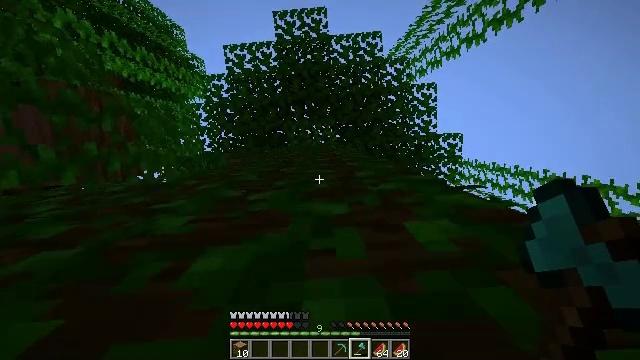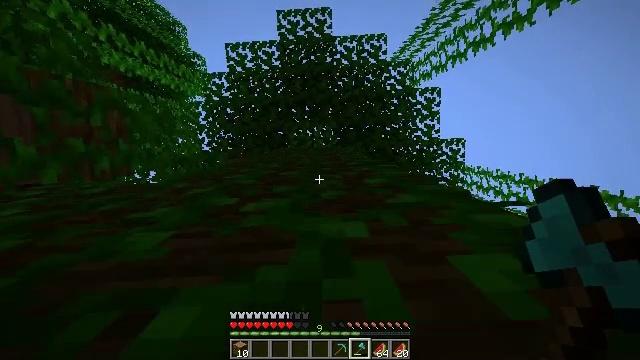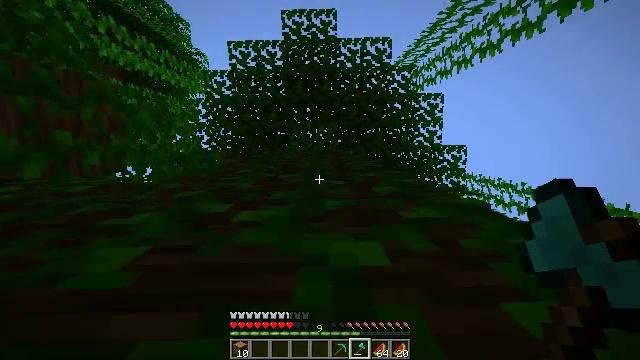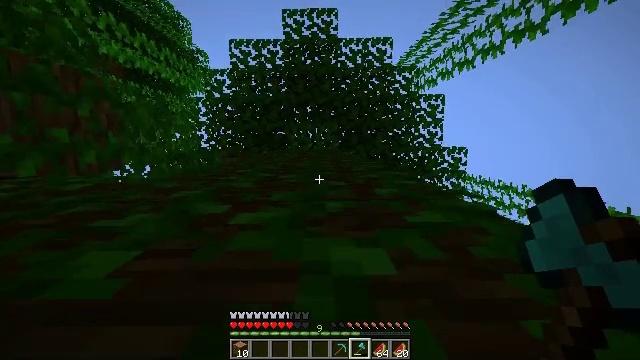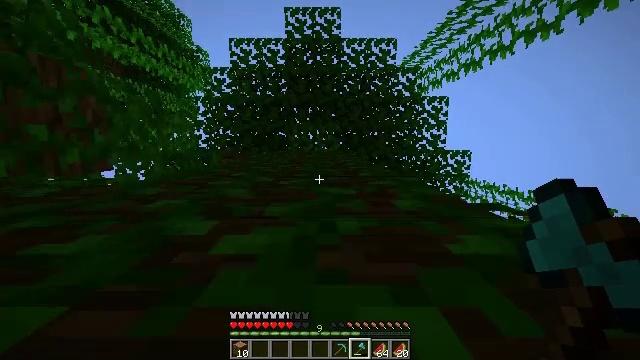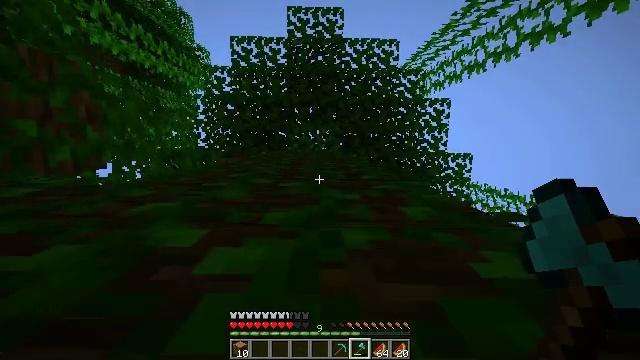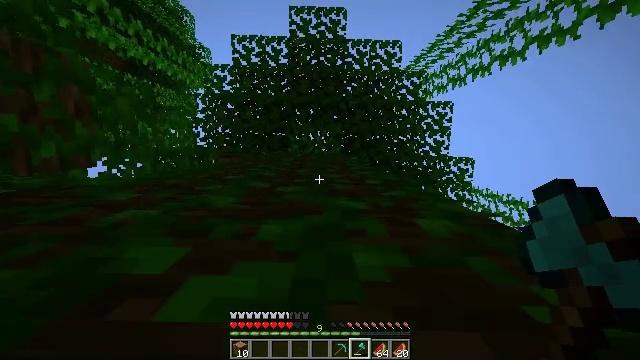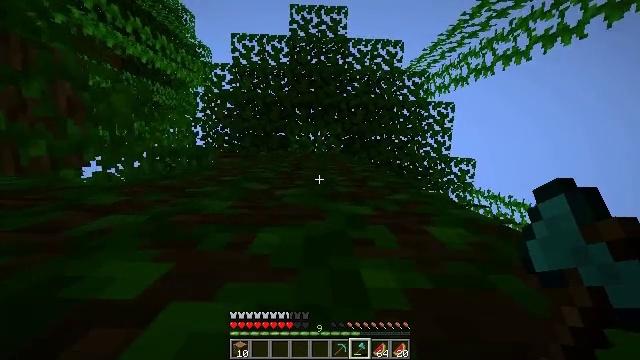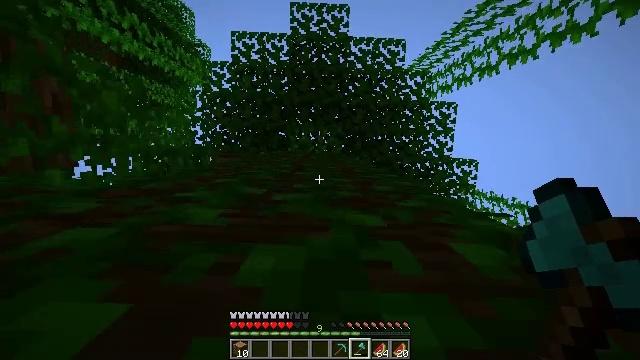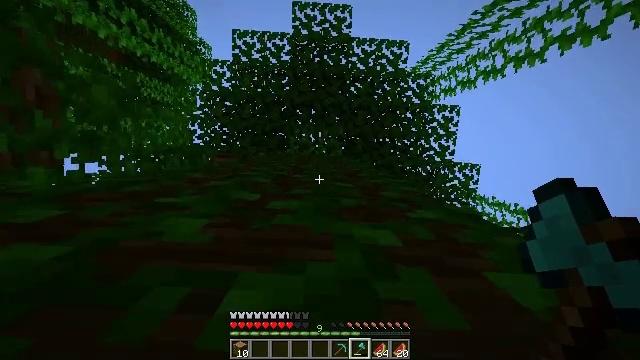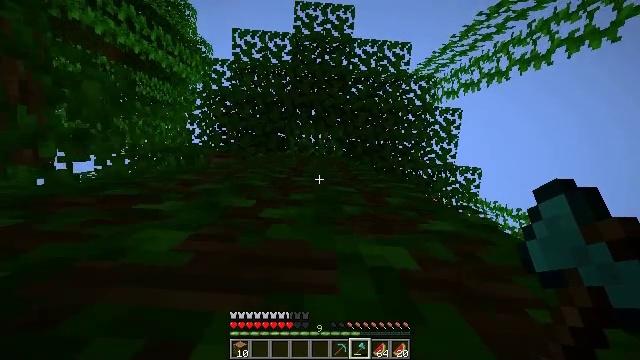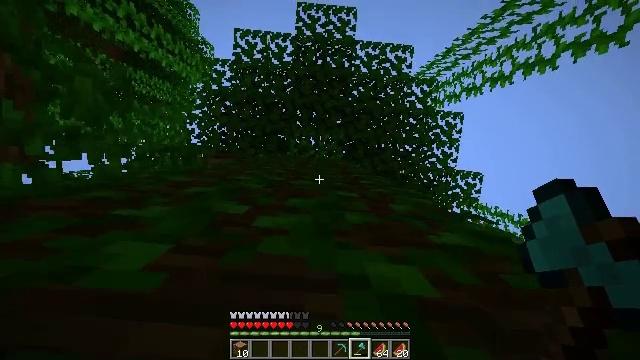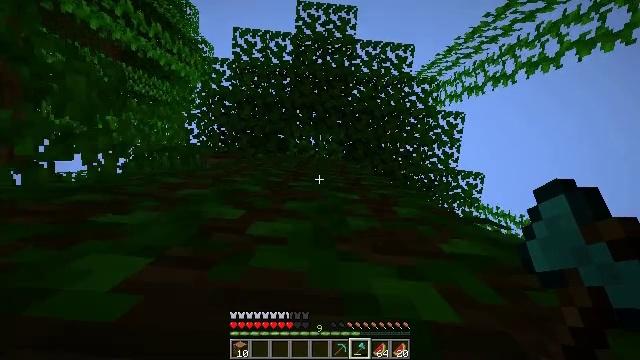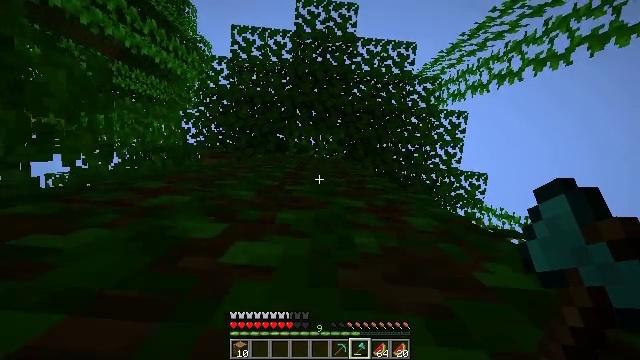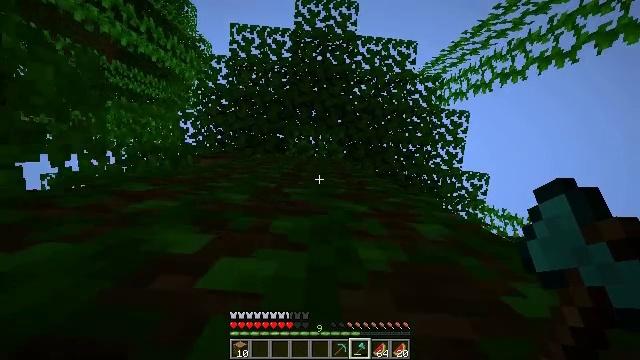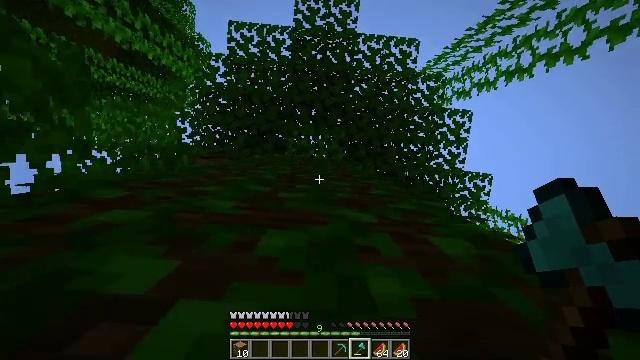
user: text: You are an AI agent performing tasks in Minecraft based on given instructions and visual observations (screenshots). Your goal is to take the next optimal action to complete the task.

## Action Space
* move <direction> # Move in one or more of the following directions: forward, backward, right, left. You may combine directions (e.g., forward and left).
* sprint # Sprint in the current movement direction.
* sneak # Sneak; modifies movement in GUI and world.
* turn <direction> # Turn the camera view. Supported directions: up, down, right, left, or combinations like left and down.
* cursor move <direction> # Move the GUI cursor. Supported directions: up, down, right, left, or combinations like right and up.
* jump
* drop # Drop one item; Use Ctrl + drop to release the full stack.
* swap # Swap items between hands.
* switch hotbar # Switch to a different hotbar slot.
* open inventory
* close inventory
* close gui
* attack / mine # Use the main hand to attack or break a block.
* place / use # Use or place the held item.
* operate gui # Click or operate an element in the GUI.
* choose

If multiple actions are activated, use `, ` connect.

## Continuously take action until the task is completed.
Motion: motion action
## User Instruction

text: Collect vines by mining them.
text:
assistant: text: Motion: move forward, turn right, jump
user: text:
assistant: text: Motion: move forward, turn right, jump
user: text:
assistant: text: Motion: move forward, jump
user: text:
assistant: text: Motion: move forward, jump
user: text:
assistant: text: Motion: move forward, sprint, jump
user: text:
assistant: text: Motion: move forward, sprint, turn right, jump
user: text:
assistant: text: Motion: move forward, sprint, jump
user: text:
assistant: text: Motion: move forward, jump
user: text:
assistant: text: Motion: move forward, turn right, jump
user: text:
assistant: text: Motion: move forward, jump
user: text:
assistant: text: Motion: move forward, jump
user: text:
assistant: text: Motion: move forward, sprint, jump
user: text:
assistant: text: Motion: move forward, sprint, jump
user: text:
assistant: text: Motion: move forward, sprint, jump
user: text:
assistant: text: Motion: move forward, sprint, jump
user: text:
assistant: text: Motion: move forward, sprint, jump
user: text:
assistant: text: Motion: move forward, turn left and down, jump
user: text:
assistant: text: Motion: move forward, jump
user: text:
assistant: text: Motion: move forward, jump
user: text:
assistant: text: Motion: move forward, sprint, jump
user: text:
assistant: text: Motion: move forward, sprint, jump
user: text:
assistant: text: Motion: move forward, sprint, jump
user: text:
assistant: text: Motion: move forward, sprint, jump
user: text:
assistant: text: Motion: move forward, jump
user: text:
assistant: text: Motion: move forward, turn right, jump
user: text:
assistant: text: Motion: move forward, jump
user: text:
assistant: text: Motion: move forward, jump
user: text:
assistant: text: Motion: move forward, sprint, jump
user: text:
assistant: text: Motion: move forward, sprint, jump
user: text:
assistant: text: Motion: move forward, sprint, jump